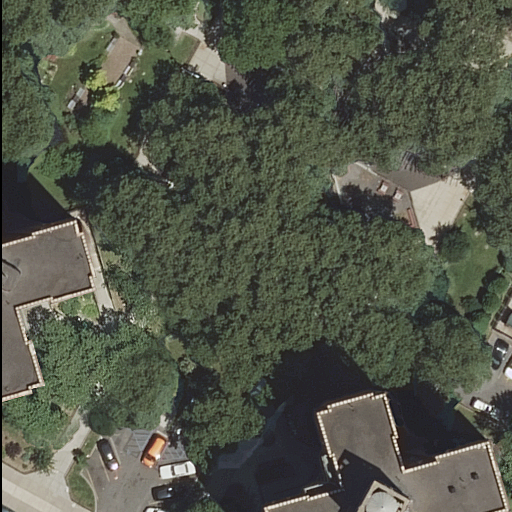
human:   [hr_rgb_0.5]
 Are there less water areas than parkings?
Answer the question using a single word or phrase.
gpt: yes

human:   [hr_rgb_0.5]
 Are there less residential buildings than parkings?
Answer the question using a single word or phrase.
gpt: no

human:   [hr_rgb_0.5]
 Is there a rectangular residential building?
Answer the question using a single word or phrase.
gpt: no

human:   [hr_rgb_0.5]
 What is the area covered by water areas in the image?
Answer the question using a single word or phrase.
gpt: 0m2

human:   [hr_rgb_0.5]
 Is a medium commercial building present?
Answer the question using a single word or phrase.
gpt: no

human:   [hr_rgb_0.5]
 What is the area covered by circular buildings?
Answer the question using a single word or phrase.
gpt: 0m2

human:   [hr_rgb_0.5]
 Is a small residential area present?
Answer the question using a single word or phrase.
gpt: no

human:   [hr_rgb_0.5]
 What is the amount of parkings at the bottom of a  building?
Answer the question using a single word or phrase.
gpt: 1

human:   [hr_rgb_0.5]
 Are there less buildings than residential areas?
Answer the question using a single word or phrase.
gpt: no

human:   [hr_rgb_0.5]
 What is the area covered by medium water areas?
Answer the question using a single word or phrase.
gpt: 0m2

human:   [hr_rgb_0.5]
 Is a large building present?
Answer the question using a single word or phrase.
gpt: yes

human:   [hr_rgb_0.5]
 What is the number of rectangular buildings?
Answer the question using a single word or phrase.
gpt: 0

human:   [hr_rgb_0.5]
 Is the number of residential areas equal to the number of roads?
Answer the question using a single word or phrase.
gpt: no

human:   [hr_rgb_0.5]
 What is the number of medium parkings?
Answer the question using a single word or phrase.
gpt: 0

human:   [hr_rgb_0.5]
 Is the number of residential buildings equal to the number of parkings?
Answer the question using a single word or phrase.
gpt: no

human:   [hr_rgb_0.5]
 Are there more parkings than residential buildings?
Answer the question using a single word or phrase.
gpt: no

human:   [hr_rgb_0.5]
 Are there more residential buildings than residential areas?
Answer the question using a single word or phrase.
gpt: yes

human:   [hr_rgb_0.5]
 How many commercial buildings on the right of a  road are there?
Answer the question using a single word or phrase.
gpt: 0

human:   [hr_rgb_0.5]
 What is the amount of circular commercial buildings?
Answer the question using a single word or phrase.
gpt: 0

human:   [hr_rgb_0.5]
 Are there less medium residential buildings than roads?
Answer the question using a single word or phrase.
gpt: yes

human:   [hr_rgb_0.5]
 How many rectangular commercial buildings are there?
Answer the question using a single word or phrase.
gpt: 0

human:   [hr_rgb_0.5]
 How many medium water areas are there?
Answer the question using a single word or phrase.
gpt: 0

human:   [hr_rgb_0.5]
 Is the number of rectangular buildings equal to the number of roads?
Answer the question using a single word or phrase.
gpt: no

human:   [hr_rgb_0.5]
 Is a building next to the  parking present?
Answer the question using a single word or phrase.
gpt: yes

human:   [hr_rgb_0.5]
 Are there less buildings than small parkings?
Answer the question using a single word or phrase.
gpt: no

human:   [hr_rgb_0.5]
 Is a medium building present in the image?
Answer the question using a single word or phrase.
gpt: yes

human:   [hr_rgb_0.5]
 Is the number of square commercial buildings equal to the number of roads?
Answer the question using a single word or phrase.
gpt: no

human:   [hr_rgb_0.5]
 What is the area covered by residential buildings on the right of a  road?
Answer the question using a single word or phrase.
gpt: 524m2

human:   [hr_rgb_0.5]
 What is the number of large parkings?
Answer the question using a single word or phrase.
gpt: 0

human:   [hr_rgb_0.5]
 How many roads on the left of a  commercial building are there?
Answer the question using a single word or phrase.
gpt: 0

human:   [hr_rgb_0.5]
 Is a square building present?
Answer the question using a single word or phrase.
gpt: no

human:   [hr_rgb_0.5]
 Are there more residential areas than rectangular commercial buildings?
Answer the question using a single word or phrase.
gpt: yes

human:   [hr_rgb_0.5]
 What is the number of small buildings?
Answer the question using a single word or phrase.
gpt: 0

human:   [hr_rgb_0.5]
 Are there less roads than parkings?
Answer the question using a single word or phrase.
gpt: no

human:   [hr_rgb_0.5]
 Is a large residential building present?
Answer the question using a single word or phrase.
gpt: yes

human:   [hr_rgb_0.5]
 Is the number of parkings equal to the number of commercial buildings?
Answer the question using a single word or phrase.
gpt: no